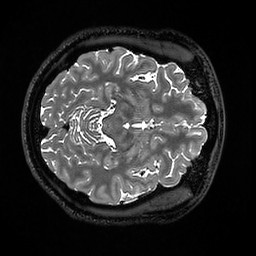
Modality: T2w
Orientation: axial
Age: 25
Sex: female
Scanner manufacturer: ge
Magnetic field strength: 3 T
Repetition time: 3.202 s
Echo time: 0.06683 s